Question:
Is that possible to replicate the in Power BI? I tried to look for the field in Analytics View, but couldn't find any columns that bring this calculation.
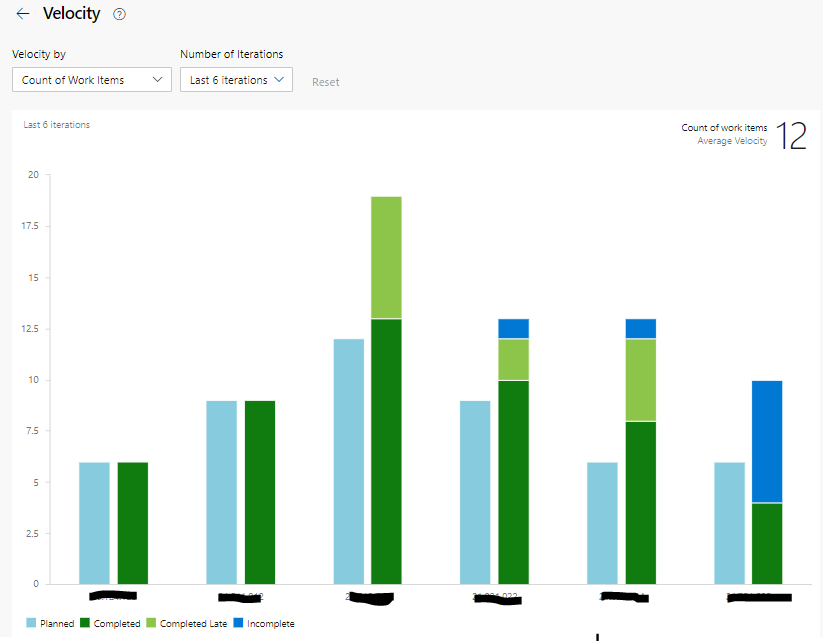
Answer: We can only add fields that already exist, we could check this <URL> to get all work item field.
We cannot find a way to retrieve the Velocity data directly, however you can get the original data from specific work item fields via REST API <URL>, then check the history.
You could also check this <URL>.